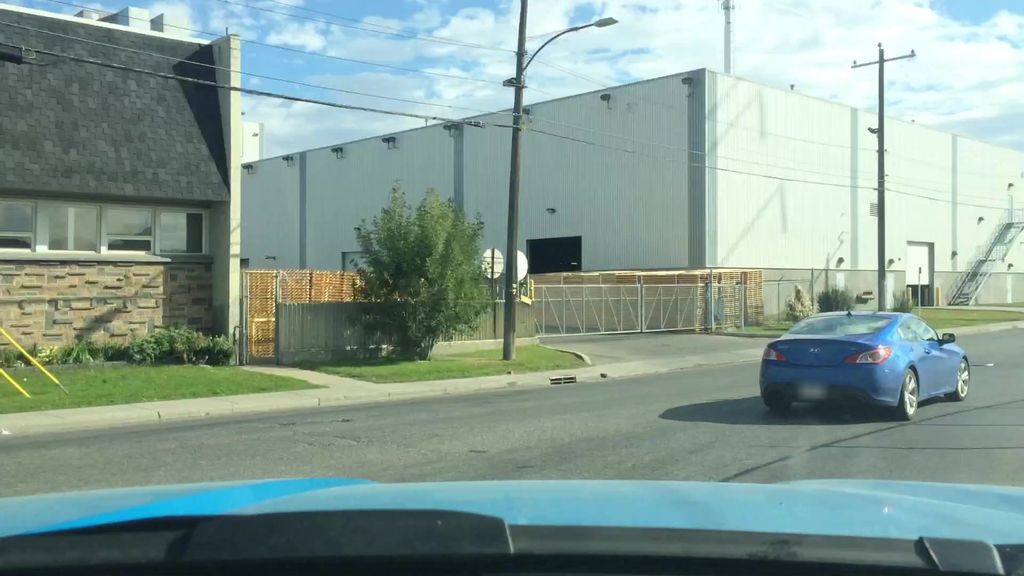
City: calgary